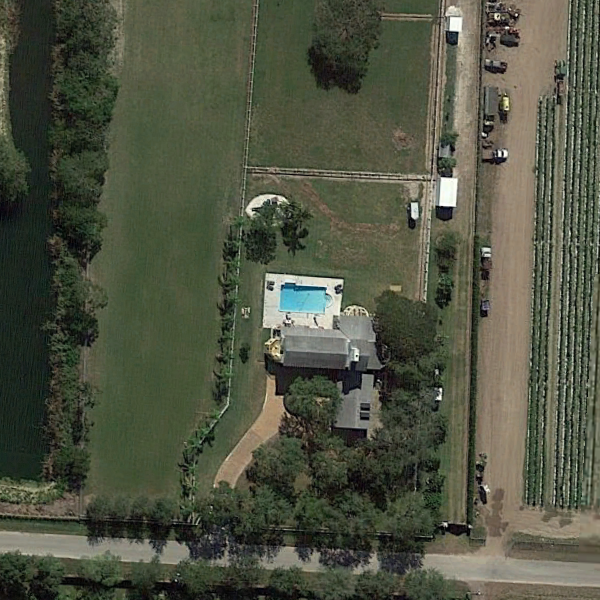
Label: SparseResidential